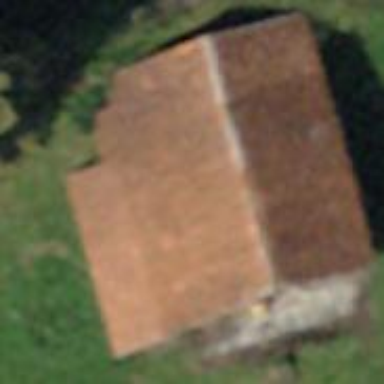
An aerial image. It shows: Rural barn.